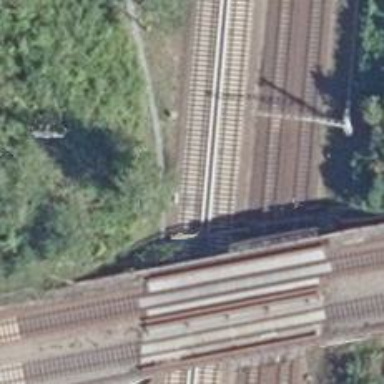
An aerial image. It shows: Light rail electrified railway.